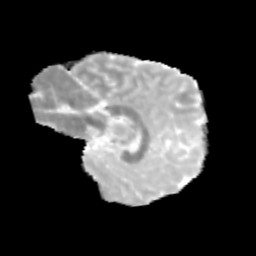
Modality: MD
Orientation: sagittal
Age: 12
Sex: male
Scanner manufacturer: siemens
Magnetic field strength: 3 T
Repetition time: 3.8 s
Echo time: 0.07 s